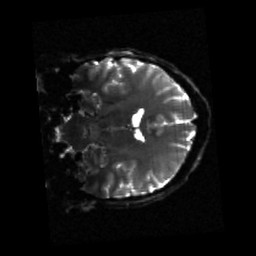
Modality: sbref
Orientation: coronal
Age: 24
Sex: female
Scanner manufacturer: siemens
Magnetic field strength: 3 T
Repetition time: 3.23 s
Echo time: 0.0892 s